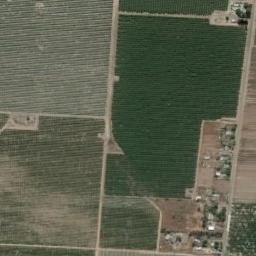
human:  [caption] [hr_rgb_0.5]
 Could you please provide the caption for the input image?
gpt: Several dark and light green mixed rectangular farmlands of different sizes with buildings in the field .

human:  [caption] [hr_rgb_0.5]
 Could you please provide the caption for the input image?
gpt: Several green rectangular farmlands of different sizes are neatly arranged on the ground and some houses are surrounded by these farmlands .

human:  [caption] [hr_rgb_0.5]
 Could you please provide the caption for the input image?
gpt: There are many crops in rectangular farmlands .

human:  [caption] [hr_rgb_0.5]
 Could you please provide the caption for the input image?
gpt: There are some deep green and light green rectangular farmland .

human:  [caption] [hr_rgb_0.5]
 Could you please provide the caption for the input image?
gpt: There are several green rectangular farmlands and buildings .